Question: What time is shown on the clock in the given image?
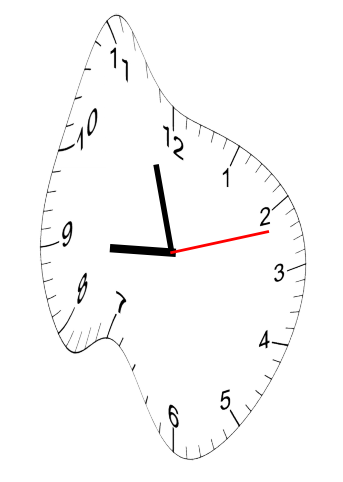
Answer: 08:57:12